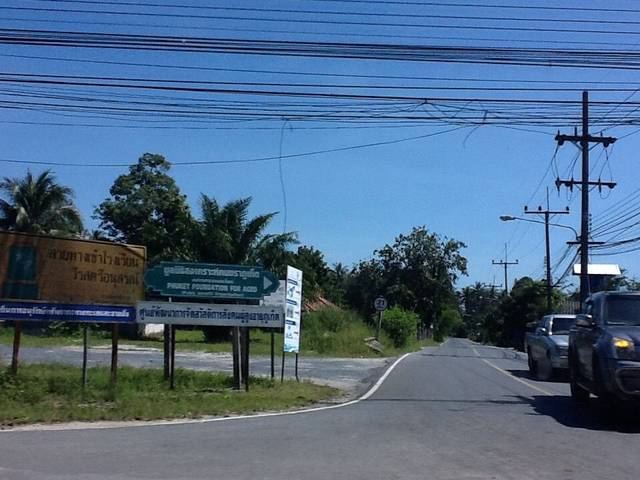
Region: Thailand
Coordinates: 8.023, 98.401